RGB frame:
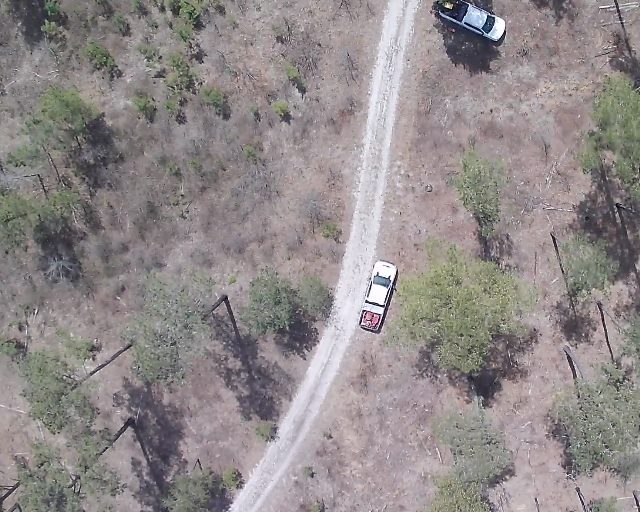
Thermal frame:
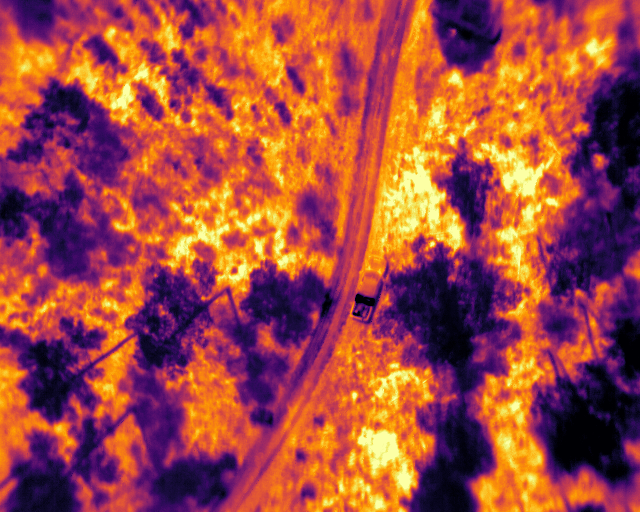
Captured: 2026-02-26 02:32:32
Pixels at or above 80 °C: 0 (fraction of frame: 0)